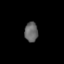
Tissue: lung
Cell type: Endothelial cells
Senescence score: 0.5558
Nuclear area (px): 259
Mean DAPI intensity: 101.884